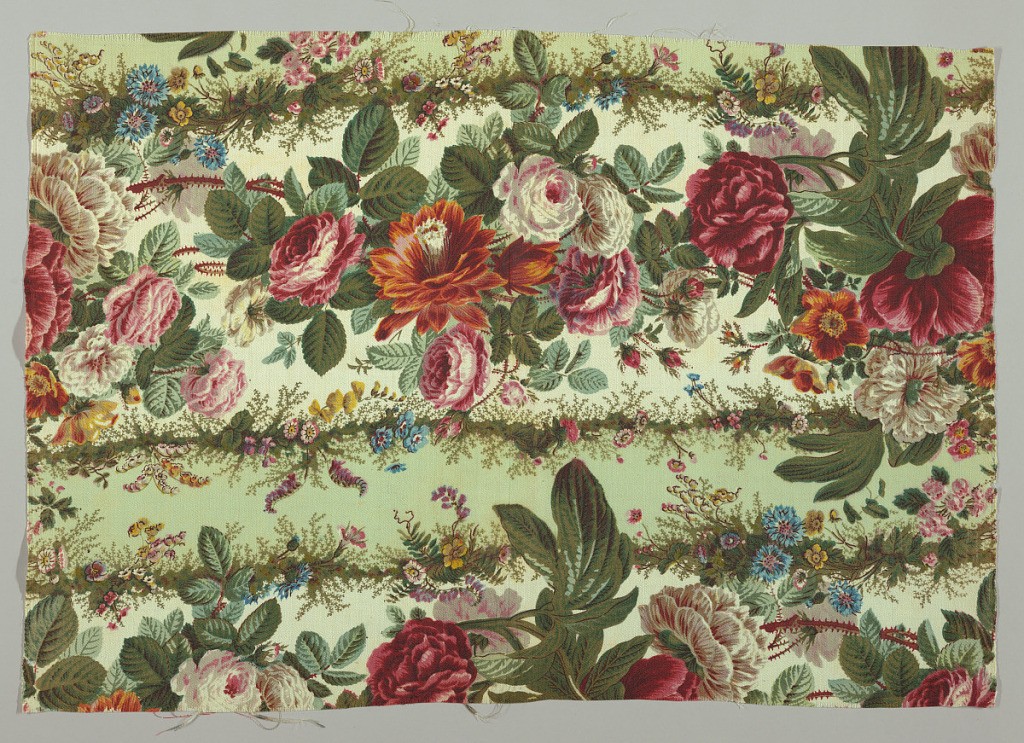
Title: Textile
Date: ca. 1860s
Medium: wool Technique: block printed on 4&1 satin
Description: Design of polychrome blossoms on a green and white striped background.